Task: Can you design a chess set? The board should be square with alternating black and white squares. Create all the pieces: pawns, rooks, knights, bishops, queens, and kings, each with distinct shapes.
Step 2413:
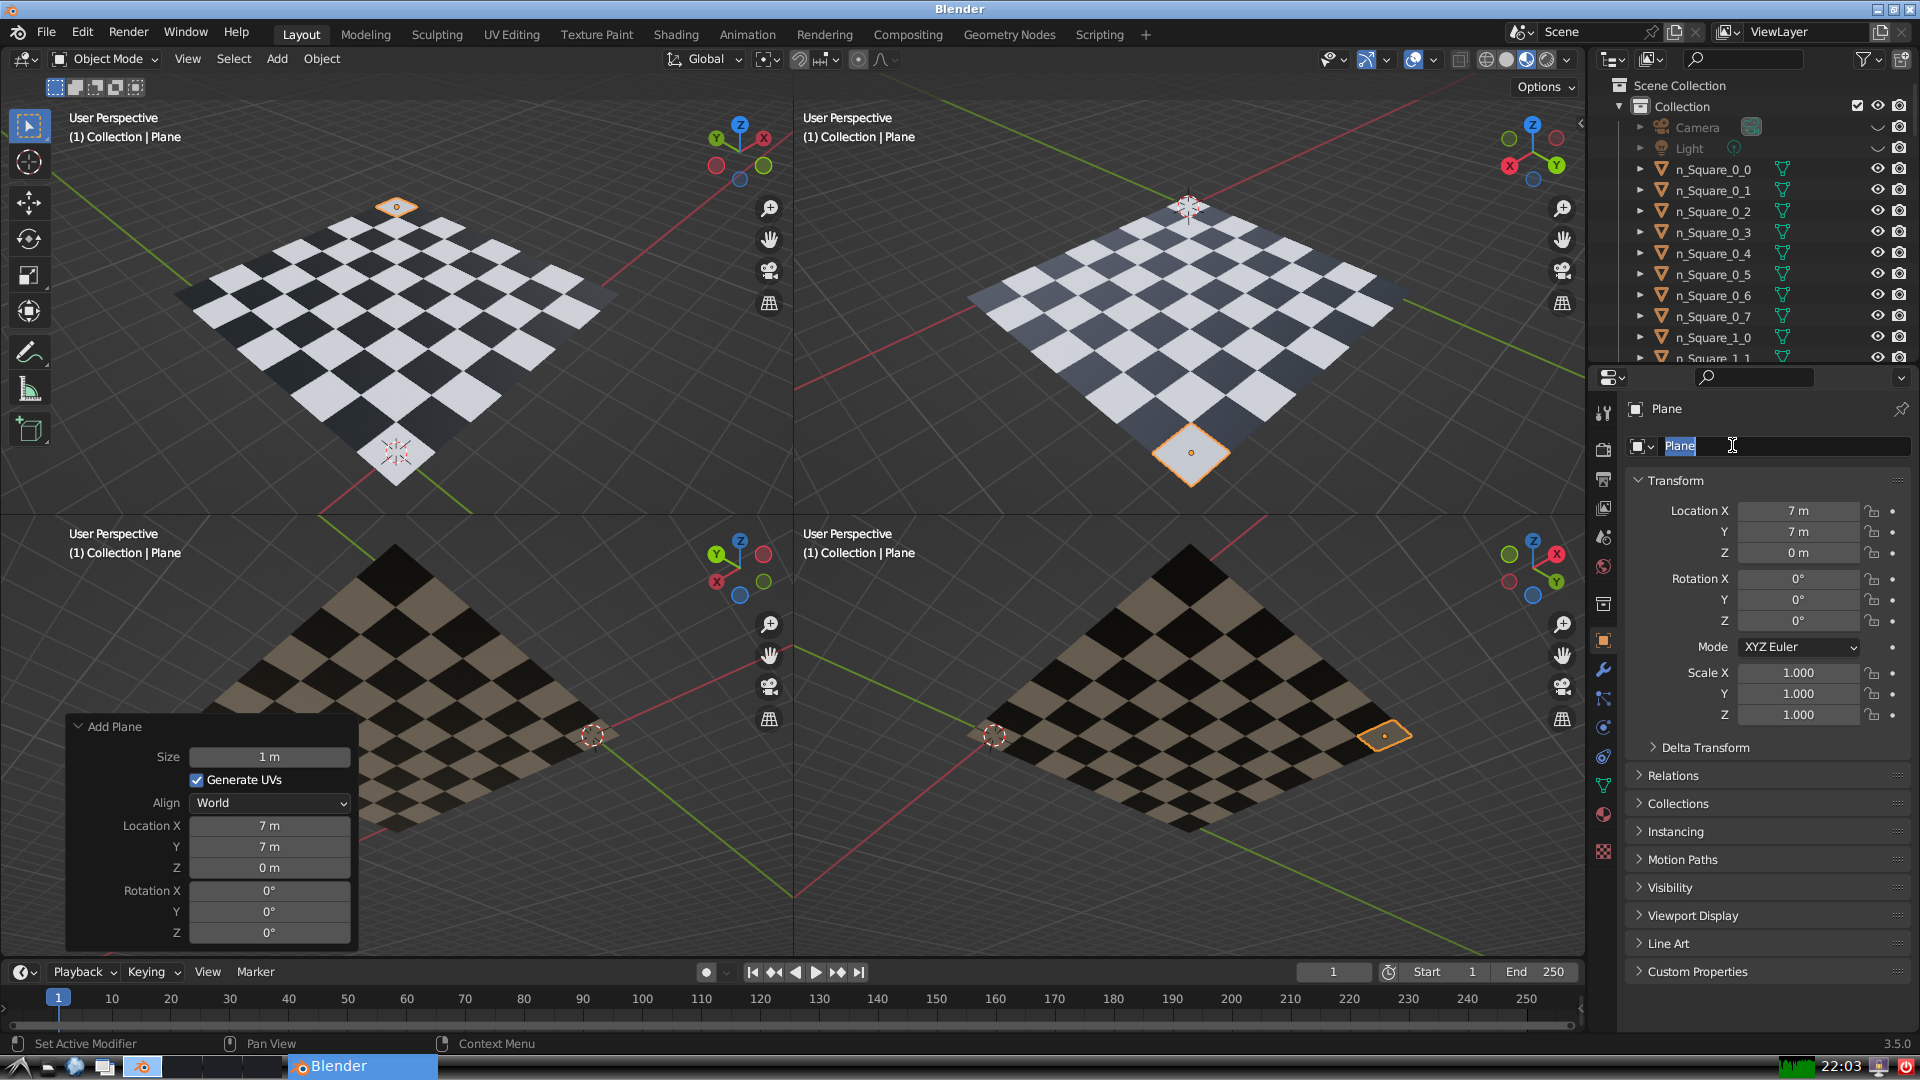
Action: input_text: n_Square_7_7